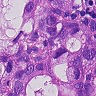
Metastatic tissue present: yes